Milling tool wear sample.
Tool blade image: 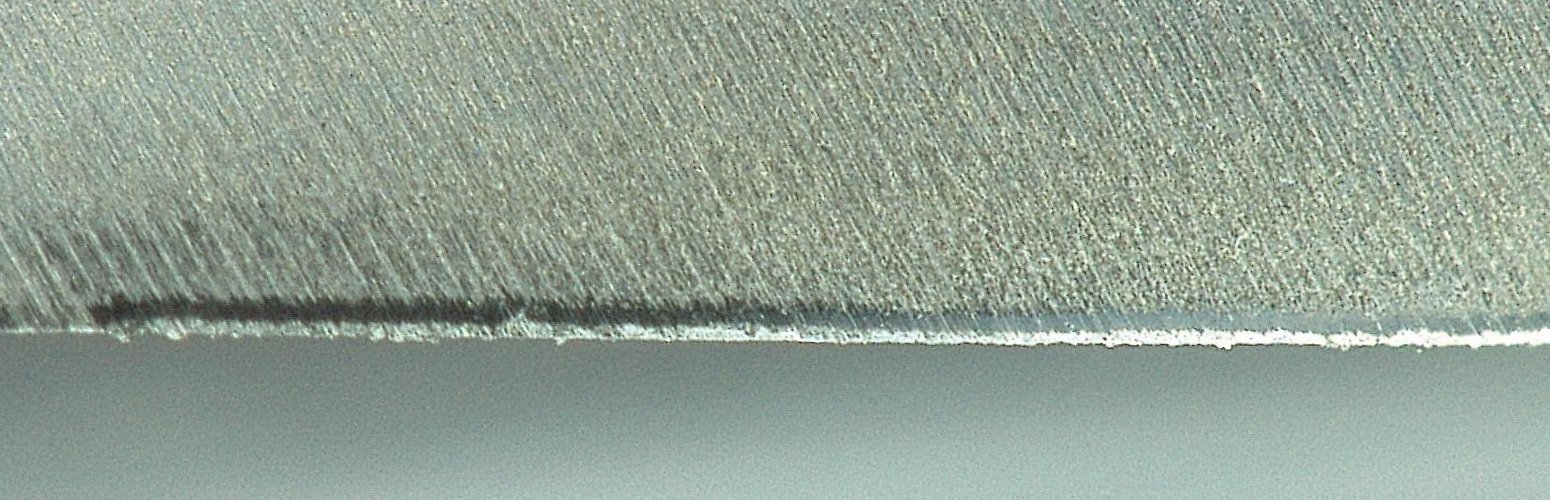
Chip image: 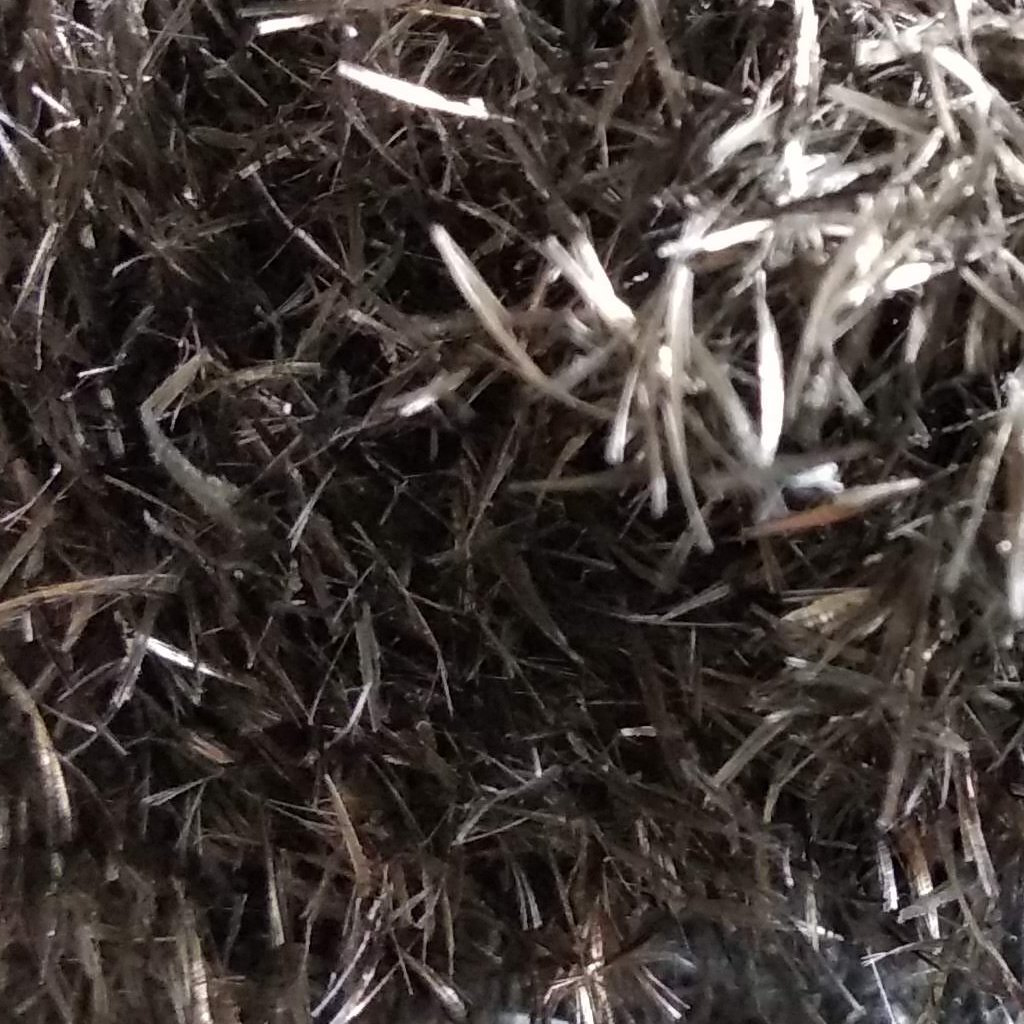
Workpiece image: 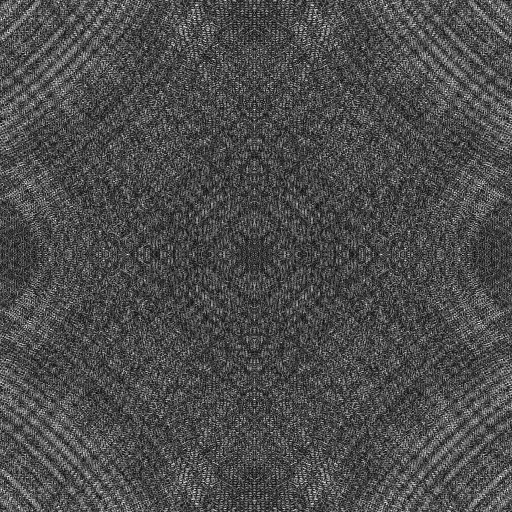
Tool wear state: sharp
Gaps: 0
Flank wear: 43.8
Overhang: 15.1
Force-signal Mel-spectrograms (X, Y, Z axes): 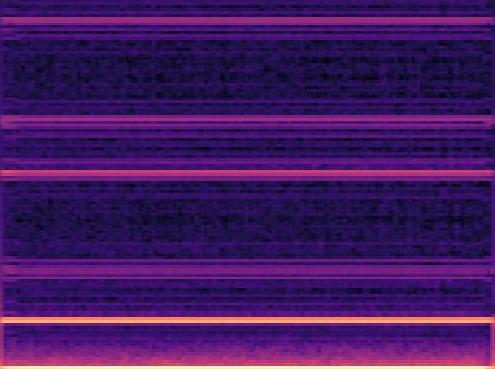 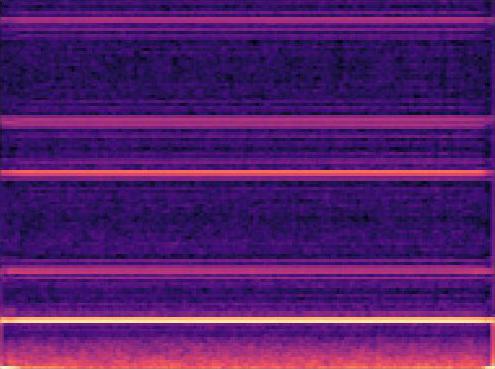 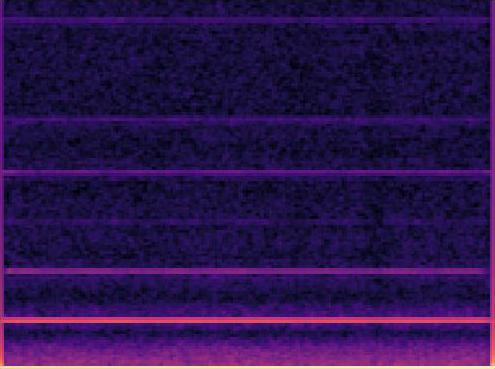
Force-signal scalograms (X, Y, Z axes): 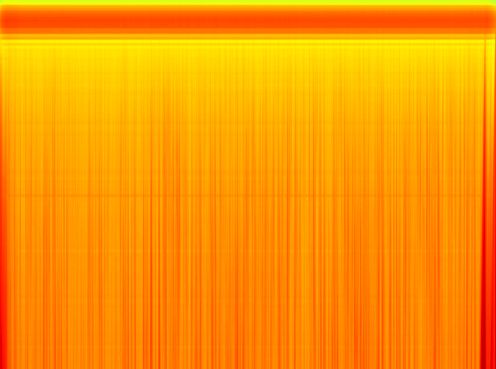 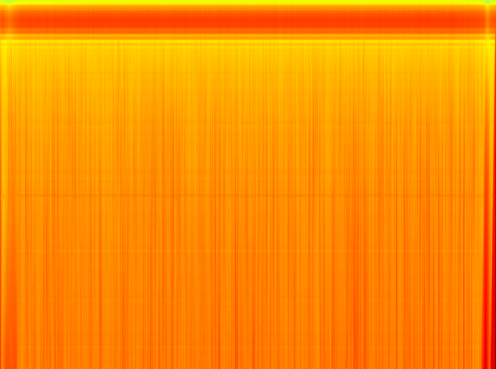 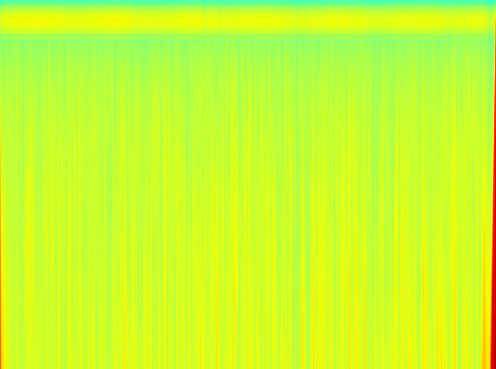
Force phase: initial_break_in_wear